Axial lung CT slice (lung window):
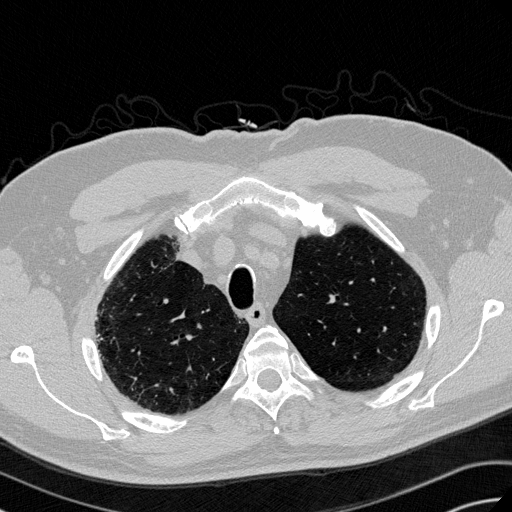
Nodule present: no